Field crop: maize
Growth stage: 2
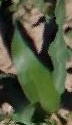
Species: maize